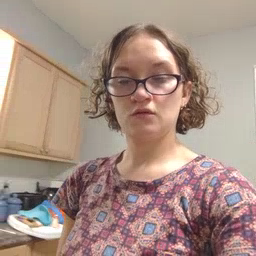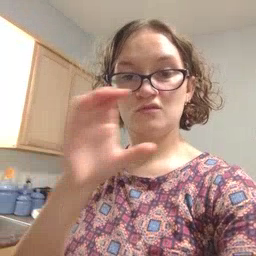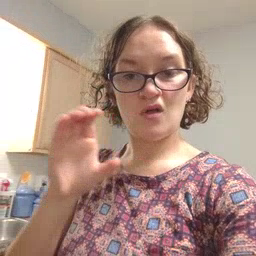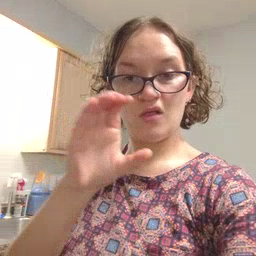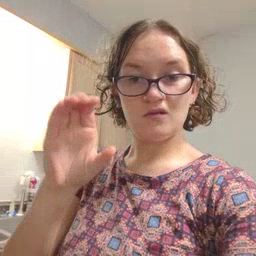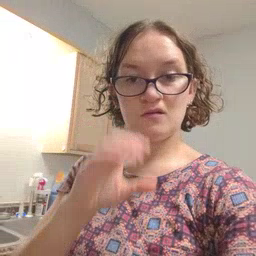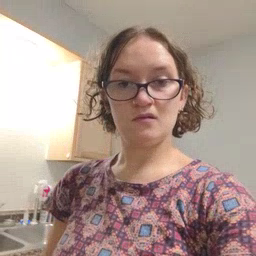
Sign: chocolate